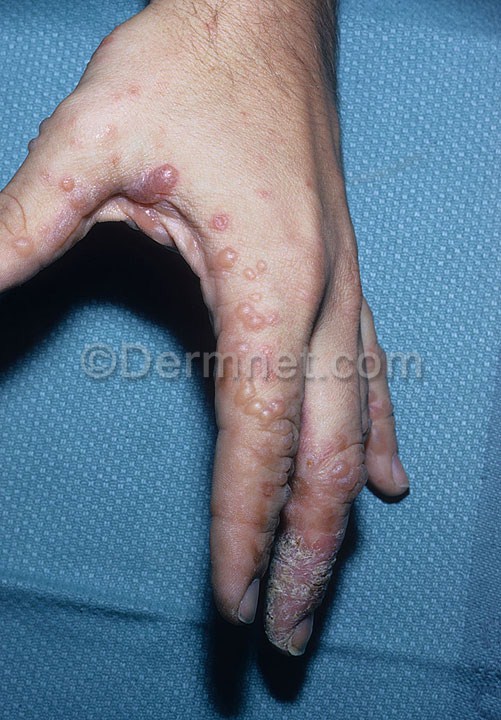
Disease: Eczema Photos